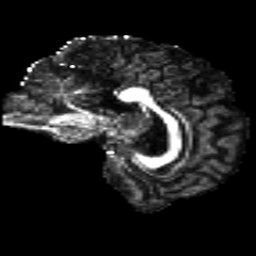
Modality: FA
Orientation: sagittal
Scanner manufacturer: siemens
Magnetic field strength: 3 T
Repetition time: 4.16 s
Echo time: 0.0806 s